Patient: sex F, age 58
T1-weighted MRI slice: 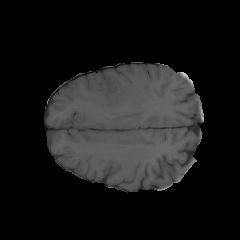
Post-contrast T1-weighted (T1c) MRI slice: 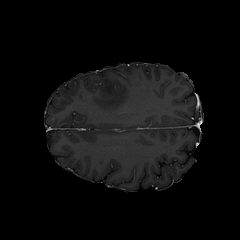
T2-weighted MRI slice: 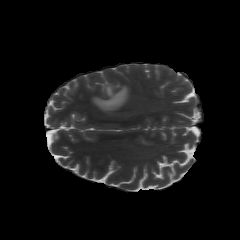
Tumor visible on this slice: yes
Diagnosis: Glioblastoma, IDH-wildtype
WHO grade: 4